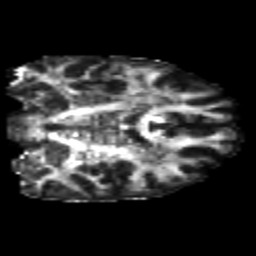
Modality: FA
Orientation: coronal
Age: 23
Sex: male
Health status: healthy
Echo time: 0.074 s